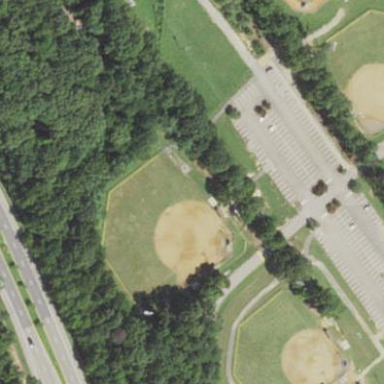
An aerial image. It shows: Baseball pitch for leisure and sports activities.